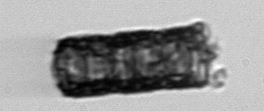
Label: Paralia_sulcata